Question: I'm not a JavaScript person so I'm having a little difficulty with what I'm trying to do. We have a html page that is supposed to display "tabs" for 3 different details of our product: Description, Details, and Returns. I can get the tabs to display correctly but the JavaScript isn't changing to the tab when I click on the tab header.

Here's my html, pretty basic:
'''
<html>
<head>
<link rel="stylesheet" href="skeleton.css">
<link rel="stylesheet" href="layout.css">
<link rel="stylesheet" href="base.css">
<link rel="stylesheet" href="styles.css">
</head>
<body>
<br><br><br>
<ul class="sans tabs">
<li>
<a class="active" href="#tabinfo" style="fonrt-weight:normal">Description</a>
</li>
<li>
<a href="#tabdetails" style="fonrt-weight:normal;color:#999">Details</a>
</li>
<li>
<a href="#returns" style="fonrt-weight:normal;color:#999">Delivery & Returns</a>
</li>
</ul>
<ul class="tabs-content">
<li class="active" id="tabinfo">
<p>A description of the product would go here. A description of the product would go here. A description of the product would go here.
A description of the product would go here. A description of the product would go here. A description of the product would go here. A description of the product would go here.</p>
</li>
<li id="tabdetails">
<ul>
<li>Detail #1</li>
<li>Detail #2</li>
<li>Detail #3</li>
<li>Detail #4</li>
<li>Detail #5</li>
<li>etc.</li>
</ul>
</li>
<li id="returns">
<p>Details about returning a product would go here.</p>
<p>Details about returning a product would go here.</p>
<p>See <a href="/somelink/">Delivery & Returns</a> for more information.</p>
</li>
</ul>
<script src="tabs.js"></script>
</body>
</html>
'''
and of course, the tabs.js file:
'''
$('body').on('click', 'ul.tabs > li > a', function(e) {
//Get Location of tab's content
var contentLocation = $(this).attr('href');
//Let go if not a hashed one
if(contentLocation.charAt(0)=="#") {
e.preventDefault();
//Make Tab Active
$(this).parent().siblings().children('a').removeClass('active');
$(this).addClass('active');
//Show Tab Content & add active class
$(contentLocation).show().addClass('active').siblings().hide().removeClass('active');
}
});
'''
Again, I don't know a whole lot about js so I'm sure it's something to do with that but right now I'm stuck and can't figure it out.
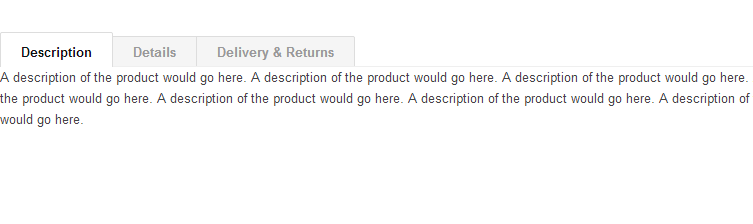
Answer: You need to wrap your statement in a ready statement.. i.e
'''
$(document).ready(function(e) {
$('body').on('click', 'ul.tabs > li > a', function(e) {
//Get Location of tab's content
var contentLocation = $(this).attr('href');
//Let go if not a hashed one
if(contentLocation.charAt(0)=="#") {
e.preventDefault();
//Make Tab Active
$(this).parent().siblings().children('a').removeClass('active');
$(this).addClass('active');
//Show Tab Content & add active class
$(contentLocation).show().addClass('active').siblings().hide().removeClass('active');
}
});
});
'''
This could be neatened up as well:
'''
$('body').on('click', 'ul.tabs > li > a', function(e) {
'''
could become
'''
$('.tabs').on('click', 'a', function(e) {
'''